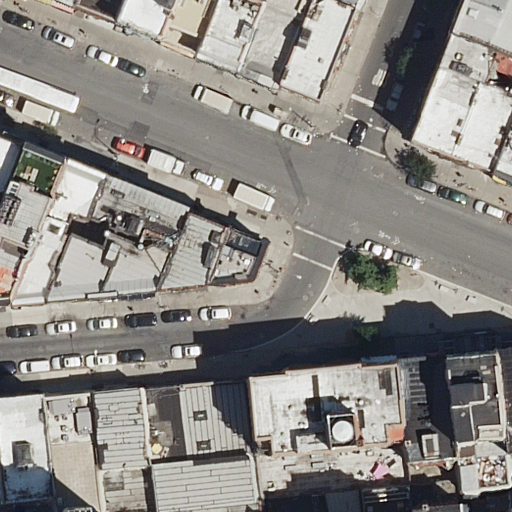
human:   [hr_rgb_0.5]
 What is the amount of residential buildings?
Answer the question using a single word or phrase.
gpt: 31

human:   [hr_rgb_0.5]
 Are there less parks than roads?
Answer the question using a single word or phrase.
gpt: yes

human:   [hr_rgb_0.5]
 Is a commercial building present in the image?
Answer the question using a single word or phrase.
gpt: no

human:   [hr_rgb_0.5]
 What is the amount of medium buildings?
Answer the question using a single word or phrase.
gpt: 17

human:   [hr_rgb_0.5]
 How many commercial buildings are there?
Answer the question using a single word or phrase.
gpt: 0

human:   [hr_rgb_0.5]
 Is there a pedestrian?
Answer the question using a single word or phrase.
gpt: yes

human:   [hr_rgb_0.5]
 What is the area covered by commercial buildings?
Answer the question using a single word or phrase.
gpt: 0m2

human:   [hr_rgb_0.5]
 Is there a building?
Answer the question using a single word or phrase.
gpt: yes

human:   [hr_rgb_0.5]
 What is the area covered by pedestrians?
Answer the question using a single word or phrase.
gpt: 405m2

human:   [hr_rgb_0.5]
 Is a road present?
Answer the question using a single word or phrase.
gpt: yes

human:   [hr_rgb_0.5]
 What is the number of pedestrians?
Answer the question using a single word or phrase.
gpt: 1

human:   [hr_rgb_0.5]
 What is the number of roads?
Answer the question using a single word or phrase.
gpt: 6

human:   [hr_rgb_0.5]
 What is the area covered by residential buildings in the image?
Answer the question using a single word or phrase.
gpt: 4934m2

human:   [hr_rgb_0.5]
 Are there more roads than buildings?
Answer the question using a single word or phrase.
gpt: no

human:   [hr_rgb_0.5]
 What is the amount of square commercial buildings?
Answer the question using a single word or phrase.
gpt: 0

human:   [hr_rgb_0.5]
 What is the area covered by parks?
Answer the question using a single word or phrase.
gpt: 120m2

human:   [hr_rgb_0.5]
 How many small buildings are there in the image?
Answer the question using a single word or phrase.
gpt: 12

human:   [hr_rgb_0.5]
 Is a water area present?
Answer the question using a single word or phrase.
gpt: no

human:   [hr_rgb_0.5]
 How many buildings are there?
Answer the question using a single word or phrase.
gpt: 31

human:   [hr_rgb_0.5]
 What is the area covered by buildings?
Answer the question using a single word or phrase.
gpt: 4934m2

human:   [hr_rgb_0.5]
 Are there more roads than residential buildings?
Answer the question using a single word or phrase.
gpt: no

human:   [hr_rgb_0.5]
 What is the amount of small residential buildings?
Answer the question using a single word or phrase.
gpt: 12

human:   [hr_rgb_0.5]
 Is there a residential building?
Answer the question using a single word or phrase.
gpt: yes

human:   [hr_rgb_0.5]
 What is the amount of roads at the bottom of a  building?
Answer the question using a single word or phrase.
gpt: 5

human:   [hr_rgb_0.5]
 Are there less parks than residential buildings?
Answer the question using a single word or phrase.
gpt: yes

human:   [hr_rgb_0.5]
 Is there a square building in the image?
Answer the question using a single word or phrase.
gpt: no

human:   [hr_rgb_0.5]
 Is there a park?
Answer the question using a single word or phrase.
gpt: yes

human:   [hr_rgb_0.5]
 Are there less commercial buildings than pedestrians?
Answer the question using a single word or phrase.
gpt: yes

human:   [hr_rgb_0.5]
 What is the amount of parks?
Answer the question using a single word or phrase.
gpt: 1

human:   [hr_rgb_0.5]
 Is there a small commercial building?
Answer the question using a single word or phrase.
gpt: no

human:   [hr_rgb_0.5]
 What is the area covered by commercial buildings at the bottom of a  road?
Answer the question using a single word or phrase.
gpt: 0m2

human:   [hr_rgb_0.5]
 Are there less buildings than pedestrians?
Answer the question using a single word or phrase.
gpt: no

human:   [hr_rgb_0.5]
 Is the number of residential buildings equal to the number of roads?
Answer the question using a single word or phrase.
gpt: no

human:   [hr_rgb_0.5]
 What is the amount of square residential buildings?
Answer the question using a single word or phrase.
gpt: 0

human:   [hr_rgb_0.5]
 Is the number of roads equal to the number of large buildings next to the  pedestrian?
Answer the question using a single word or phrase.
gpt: no

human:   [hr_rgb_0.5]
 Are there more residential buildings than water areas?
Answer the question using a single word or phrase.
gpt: yes

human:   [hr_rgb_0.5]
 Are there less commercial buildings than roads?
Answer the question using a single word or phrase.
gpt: yes

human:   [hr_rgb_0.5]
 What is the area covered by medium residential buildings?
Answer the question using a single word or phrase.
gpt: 3457m2

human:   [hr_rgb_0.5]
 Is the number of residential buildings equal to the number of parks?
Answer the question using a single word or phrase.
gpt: no

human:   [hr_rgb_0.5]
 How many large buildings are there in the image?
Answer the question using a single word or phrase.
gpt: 2

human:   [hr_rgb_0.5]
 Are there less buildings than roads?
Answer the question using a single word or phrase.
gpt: no

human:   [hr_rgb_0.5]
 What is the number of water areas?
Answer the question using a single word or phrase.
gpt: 0

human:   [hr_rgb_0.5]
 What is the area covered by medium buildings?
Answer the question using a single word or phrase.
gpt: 3457m2

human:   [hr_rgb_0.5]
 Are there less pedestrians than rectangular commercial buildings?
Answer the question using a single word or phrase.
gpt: no

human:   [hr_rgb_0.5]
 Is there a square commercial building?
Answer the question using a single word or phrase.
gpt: no

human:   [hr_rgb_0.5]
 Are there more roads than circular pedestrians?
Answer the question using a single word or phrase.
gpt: yes

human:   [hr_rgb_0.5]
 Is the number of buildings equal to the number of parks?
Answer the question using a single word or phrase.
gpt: no

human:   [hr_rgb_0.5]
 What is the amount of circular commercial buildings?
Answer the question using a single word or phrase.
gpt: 0

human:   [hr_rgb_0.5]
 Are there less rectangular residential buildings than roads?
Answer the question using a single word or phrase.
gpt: no

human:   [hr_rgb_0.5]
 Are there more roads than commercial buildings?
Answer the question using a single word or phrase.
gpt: yes

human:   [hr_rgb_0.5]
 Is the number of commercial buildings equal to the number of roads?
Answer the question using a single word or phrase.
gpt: no

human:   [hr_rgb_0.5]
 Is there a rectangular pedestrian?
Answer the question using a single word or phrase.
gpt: no

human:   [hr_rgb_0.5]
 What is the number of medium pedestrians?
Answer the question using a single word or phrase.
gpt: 1

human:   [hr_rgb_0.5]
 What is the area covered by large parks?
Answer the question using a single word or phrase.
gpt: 0m2

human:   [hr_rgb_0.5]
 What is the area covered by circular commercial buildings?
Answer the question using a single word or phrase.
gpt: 0m2

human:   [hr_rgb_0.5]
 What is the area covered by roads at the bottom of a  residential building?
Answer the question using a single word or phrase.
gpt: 0m2

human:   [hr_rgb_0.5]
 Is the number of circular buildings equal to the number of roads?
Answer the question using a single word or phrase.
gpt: no

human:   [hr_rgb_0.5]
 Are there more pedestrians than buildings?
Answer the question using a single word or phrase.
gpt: no

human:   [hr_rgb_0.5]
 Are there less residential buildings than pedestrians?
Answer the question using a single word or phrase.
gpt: no

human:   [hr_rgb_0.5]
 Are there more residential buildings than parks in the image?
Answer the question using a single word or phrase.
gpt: yes

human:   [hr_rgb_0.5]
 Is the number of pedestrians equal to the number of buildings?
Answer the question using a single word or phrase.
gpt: no

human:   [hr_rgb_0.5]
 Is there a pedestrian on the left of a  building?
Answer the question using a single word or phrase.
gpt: no

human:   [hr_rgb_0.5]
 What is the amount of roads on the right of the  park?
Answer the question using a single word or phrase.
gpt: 0

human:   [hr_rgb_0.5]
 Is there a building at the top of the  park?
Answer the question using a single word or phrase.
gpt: yes